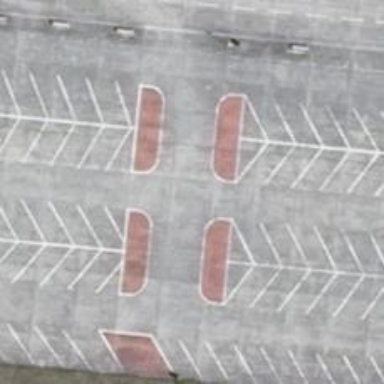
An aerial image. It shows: Parking aisle with concrete plate surface.